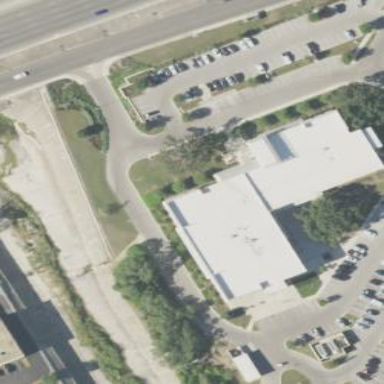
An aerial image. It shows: Building.